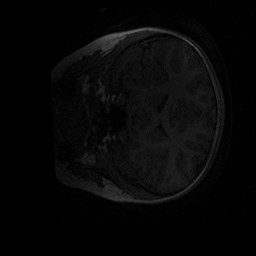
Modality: T1w
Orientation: coronal
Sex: female
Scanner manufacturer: siemens
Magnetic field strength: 3 T
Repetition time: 1.9 s
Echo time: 0.00243 s